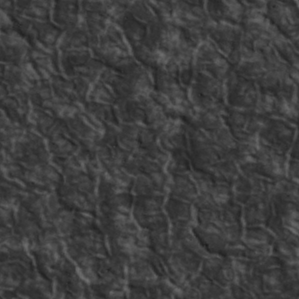
Label: non_frost